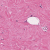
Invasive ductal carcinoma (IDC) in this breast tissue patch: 0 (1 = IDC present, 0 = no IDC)